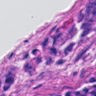
Metastatic tissue present: yes